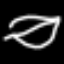
Label: leaf